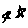
Label: star